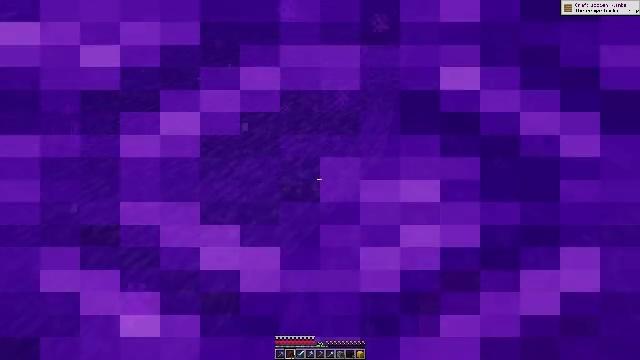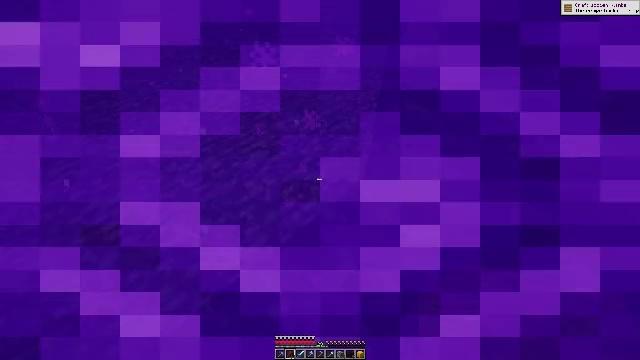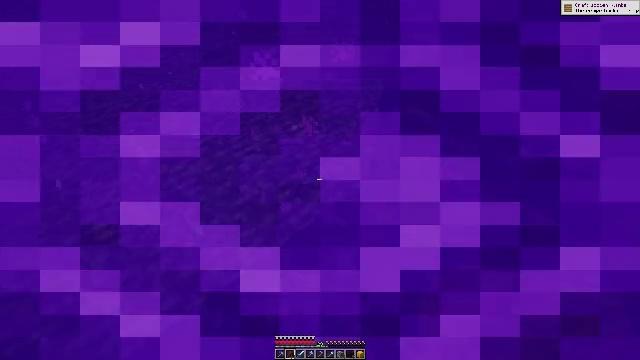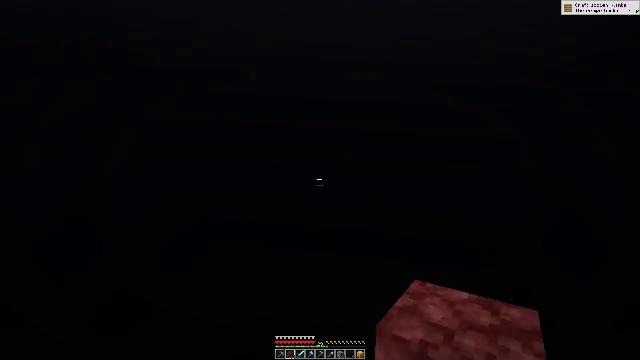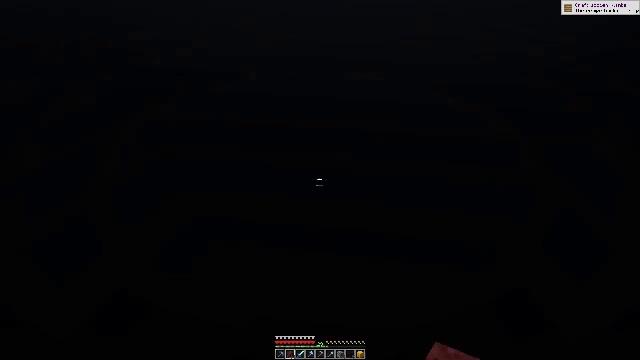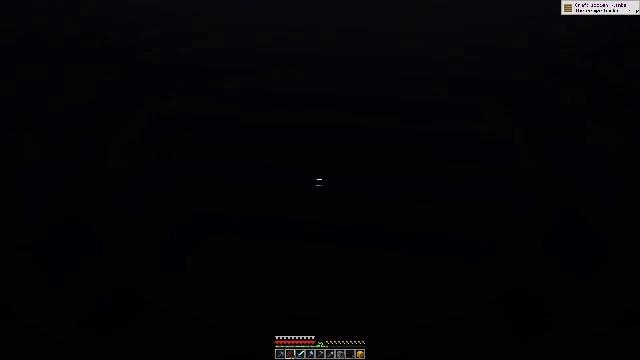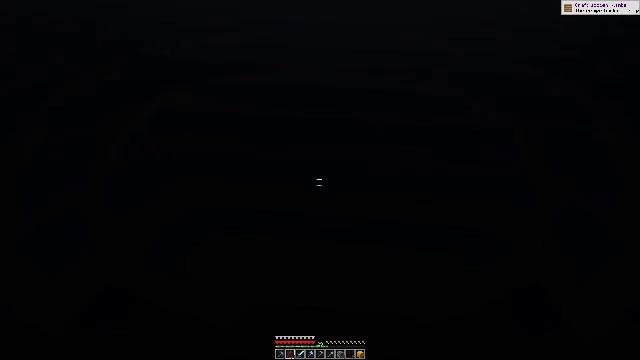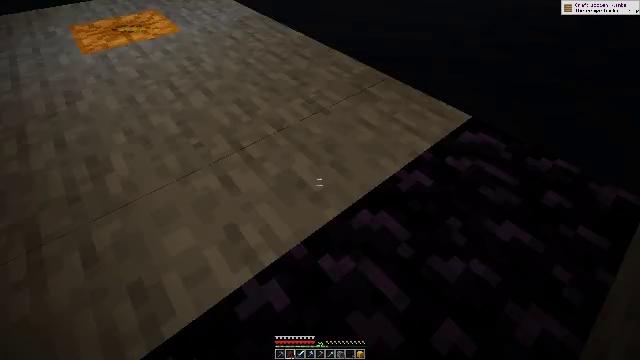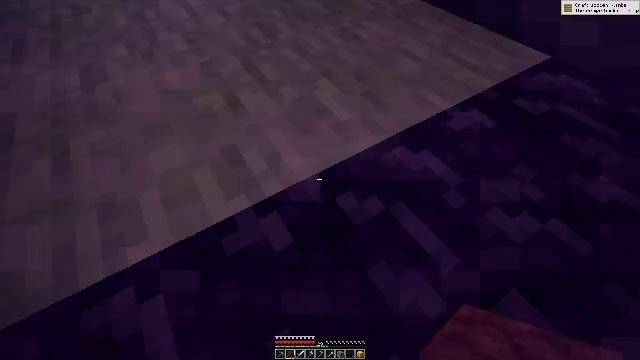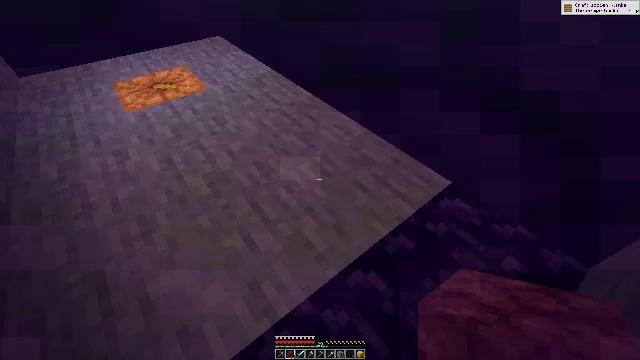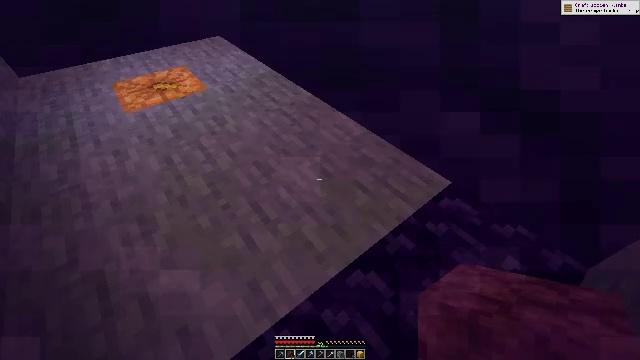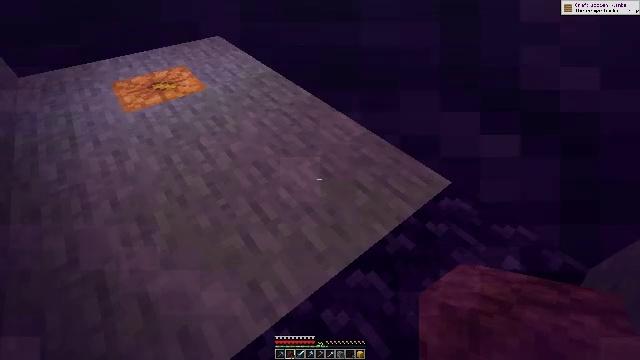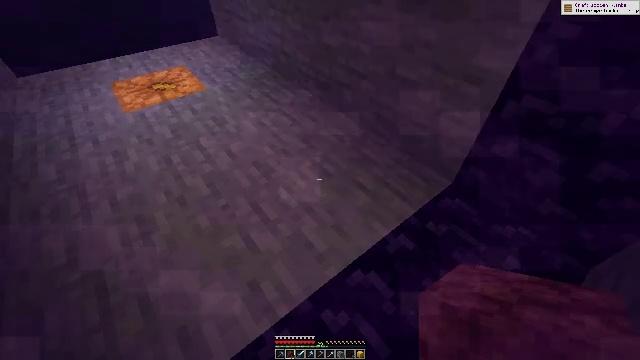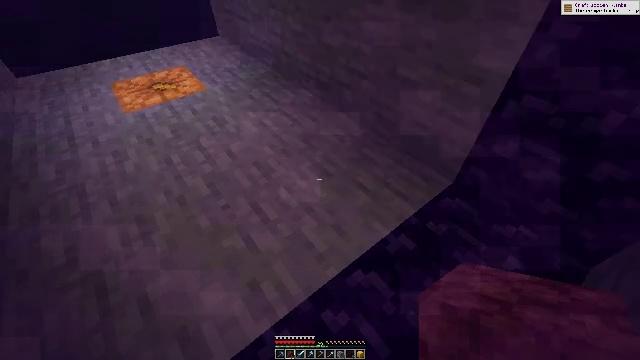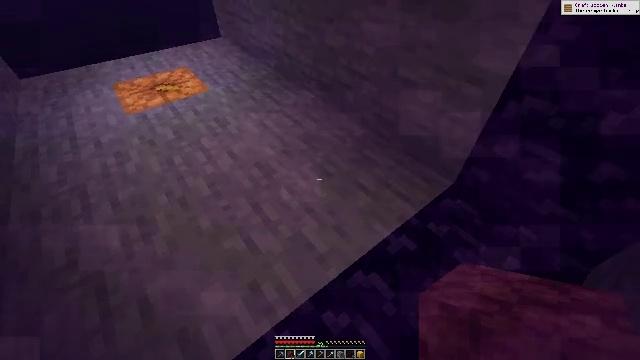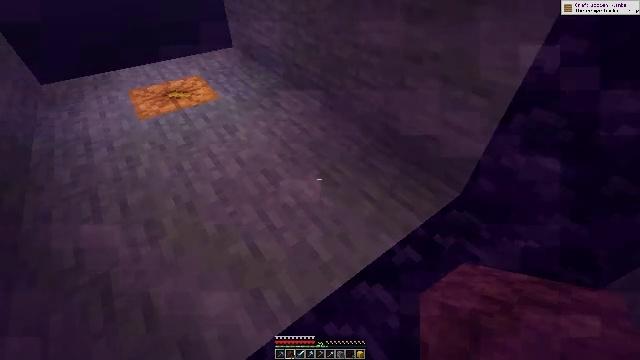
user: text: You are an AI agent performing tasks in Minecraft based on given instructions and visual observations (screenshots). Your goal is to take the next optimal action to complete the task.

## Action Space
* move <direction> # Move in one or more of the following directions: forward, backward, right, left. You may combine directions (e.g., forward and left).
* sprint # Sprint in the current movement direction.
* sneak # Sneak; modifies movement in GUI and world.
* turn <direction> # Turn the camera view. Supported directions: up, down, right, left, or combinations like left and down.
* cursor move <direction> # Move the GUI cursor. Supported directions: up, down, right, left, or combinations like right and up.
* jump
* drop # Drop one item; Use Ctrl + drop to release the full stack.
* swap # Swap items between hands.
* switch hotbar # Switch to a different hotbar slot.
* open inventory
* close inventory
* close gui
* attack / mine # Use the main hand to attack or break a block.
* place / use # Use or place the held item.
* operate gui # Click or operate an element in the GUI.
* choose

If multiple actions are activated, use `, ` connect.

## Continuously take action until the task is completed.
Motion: motion action
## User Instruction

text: Break the vines.
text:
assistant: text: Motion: no_op
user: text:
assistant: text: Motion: no_op
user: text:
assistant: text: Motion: no_op
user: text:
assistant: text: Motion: no_op
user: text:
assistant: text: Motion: no_op
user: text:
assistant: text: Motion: no_op
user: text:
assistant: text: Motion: turn down
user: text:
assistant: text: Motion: turn left and down
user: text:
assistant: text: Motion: no_op
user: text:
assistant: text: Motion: no_op
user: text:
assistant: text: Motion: no_op
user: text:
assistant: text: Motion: no_op
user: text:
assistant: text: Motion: no_op
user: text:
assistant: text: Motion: no_op
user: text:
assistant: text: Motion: turn left and up
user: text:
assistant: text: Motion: turn left and up
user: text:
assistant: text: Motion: turn left and up
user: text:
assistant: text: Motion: turn left and up
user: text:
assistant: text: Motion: no_op
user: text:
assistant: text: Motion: no_op
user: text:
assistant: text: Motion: no_op
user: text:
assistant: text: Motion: no_op
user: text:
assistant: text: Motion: no_op
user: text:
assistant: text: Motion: no_op
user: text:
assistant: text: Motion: no_op
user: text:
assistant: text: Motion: no_op
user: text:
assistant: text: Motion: no_op
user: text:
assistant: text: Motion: no_op
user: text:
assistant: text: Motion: move forward
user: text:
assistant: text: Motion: move forward